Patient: sex M, age 60
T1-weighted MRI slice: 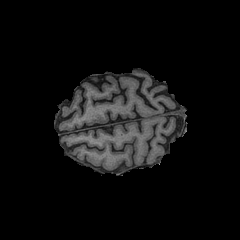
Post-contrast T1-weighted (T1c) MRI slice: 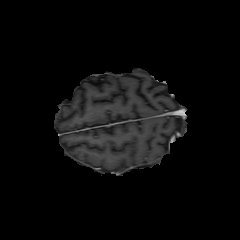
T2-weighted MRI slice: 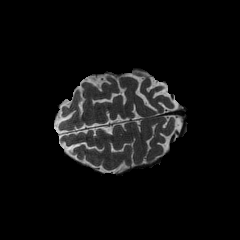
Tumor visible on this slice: no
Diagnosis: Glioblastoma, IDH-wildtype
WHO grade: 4